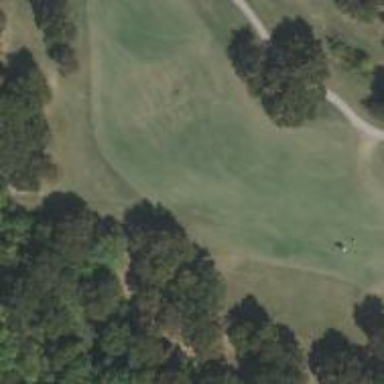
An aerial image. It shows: Golf hole.